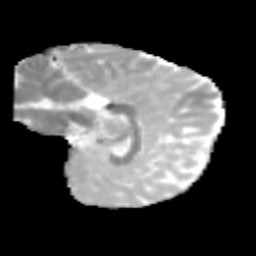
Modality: MD
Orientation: sagittal
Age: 9
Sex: female
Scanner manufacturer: siemens
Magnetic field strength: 3 T
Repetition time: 3.8 s
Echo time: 0.07 s